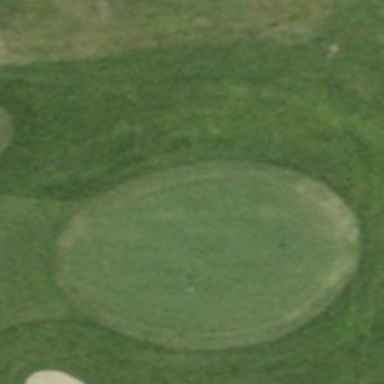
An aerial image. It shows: Golf green.